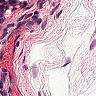
Metastatic tissue present: no